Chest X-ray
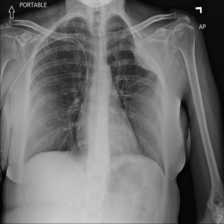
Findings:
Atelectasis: negative
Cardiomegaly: negative
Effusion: negative
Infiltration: negative
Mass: positive
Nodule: negative
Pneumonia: negative
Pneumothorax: negative
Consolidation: negative
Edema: negative
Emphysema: negative
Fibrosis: negative
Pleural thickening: negative
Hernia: negative